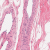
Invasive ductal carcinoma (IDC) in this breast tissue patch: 0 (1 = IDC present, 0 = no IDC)